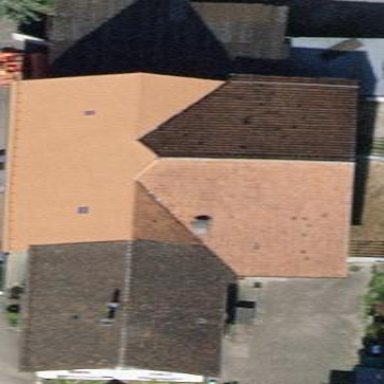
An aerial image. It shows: Farm building with gabled roof.